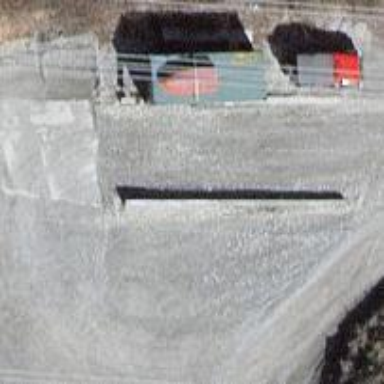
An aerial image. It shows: Gravel driveway serving as service road.